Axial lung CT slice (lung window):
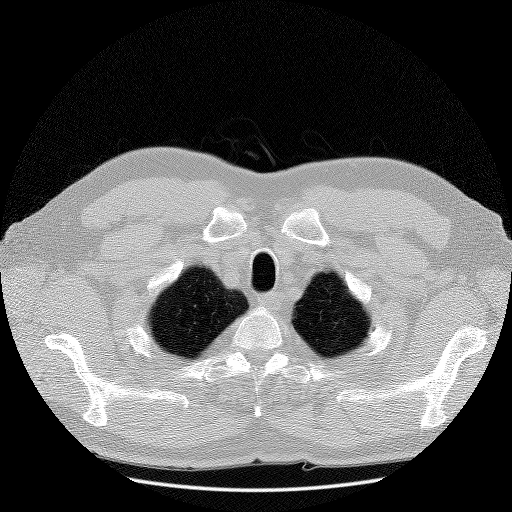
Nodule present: no